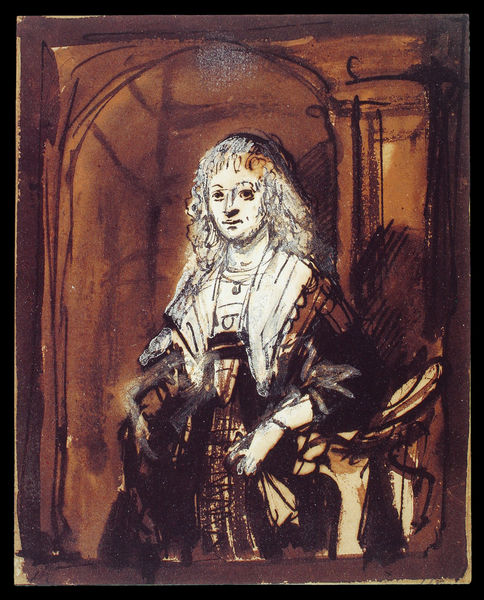
Titel: Eine Studie für das Porträt von Maria Trip
Künstler: Harmensz van Rijn Rembrandt
Institution: London, British Museum
Schlagwörter: dunkel, gemälde, mann, schatten, weiß, aquarell, mädchen, braun, fenster, frau, haar, kleid, mund, nase, orange, raum, schmuck, schwarz, skizze, stuhl, säule, säulen, zeichnung, blick, dame, rot, schloss, tuch, beige, haube, wand, arm, augen, gesicht, kleidung, kragen, mensch, rahmen, rembrandt, bildnis, hals, hände, portrait, gewand, haare, adel, spitzen, locke, locken, renaissance, pony, perücke, lächeln, bogen, kette, mauer, linien, rundbogen, ernst, klediung, junge, striche, tor, eingang, tusche, gewölbe, buch, burg, kohle, schraffur, entwurf, halbrund, taschentuch, armband, pfarrer, mittelalter, bleich, niesche, unfertig, schwach, coloriert, zeichnug, luis, tempra, rieschen